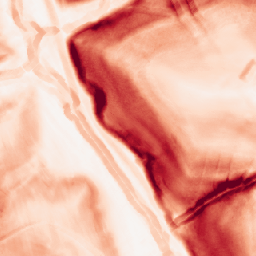
Category: morphological
Decomposition family: morphological_gradient
Decomposition parameters: size: 5
shape: diamond
Upsampling method: nearest
Upsampling parameters: scale: 8
Upsampling scale: 8